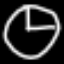
Label: clock